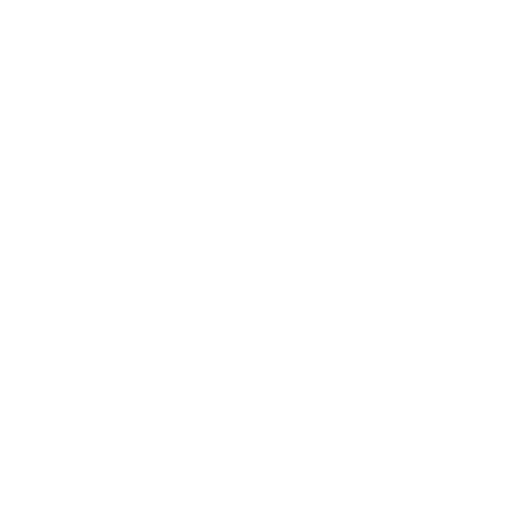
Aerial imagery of bar in Massachusetts named Lower Jeffreys Ledge containing only unknown